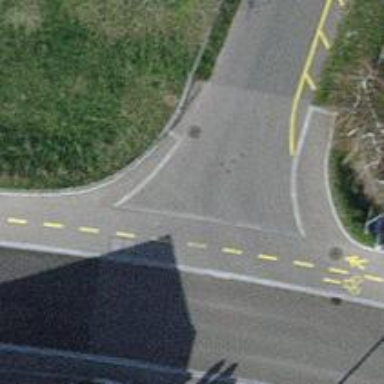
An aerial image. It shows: Asphalt footway with unmarked crossing.